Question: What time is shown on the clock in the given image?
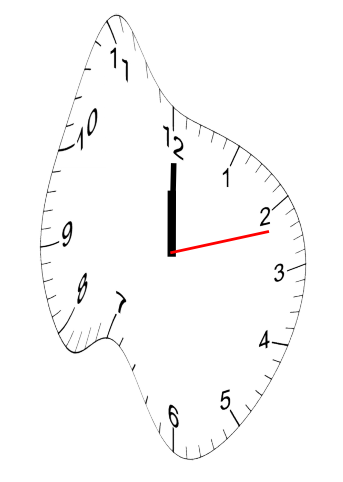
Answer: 12:00:12